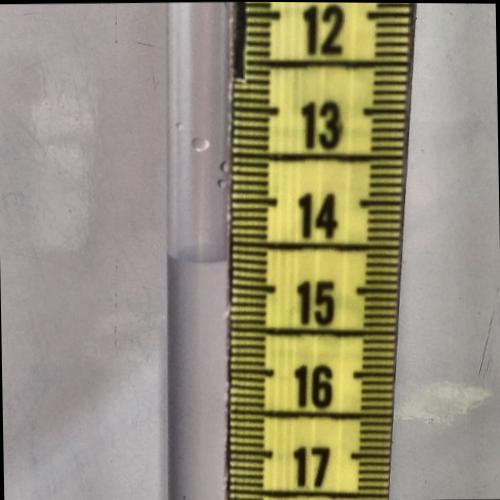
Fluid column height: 14.7 cm